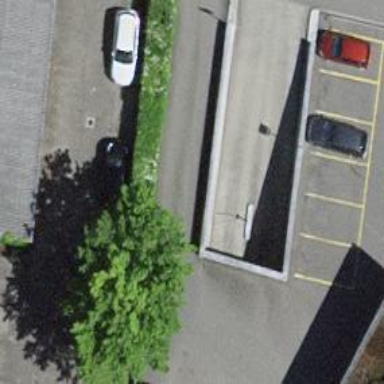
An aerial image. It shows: Parking area.